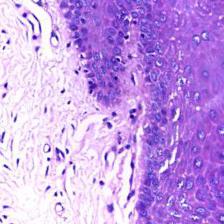
Diagnosis: Normal